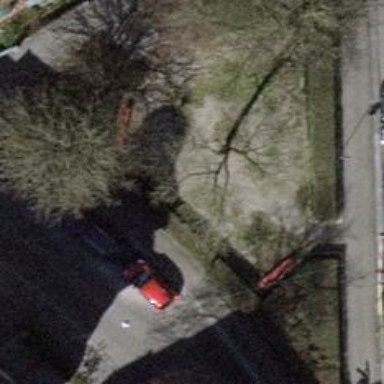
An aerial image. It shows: Red bench.